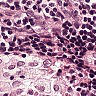
Metastatic tissue present: no